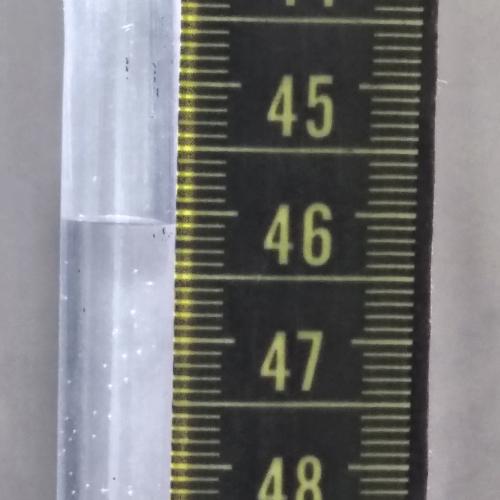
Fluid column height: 46.1 cm